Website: home-depot
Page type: billing-address
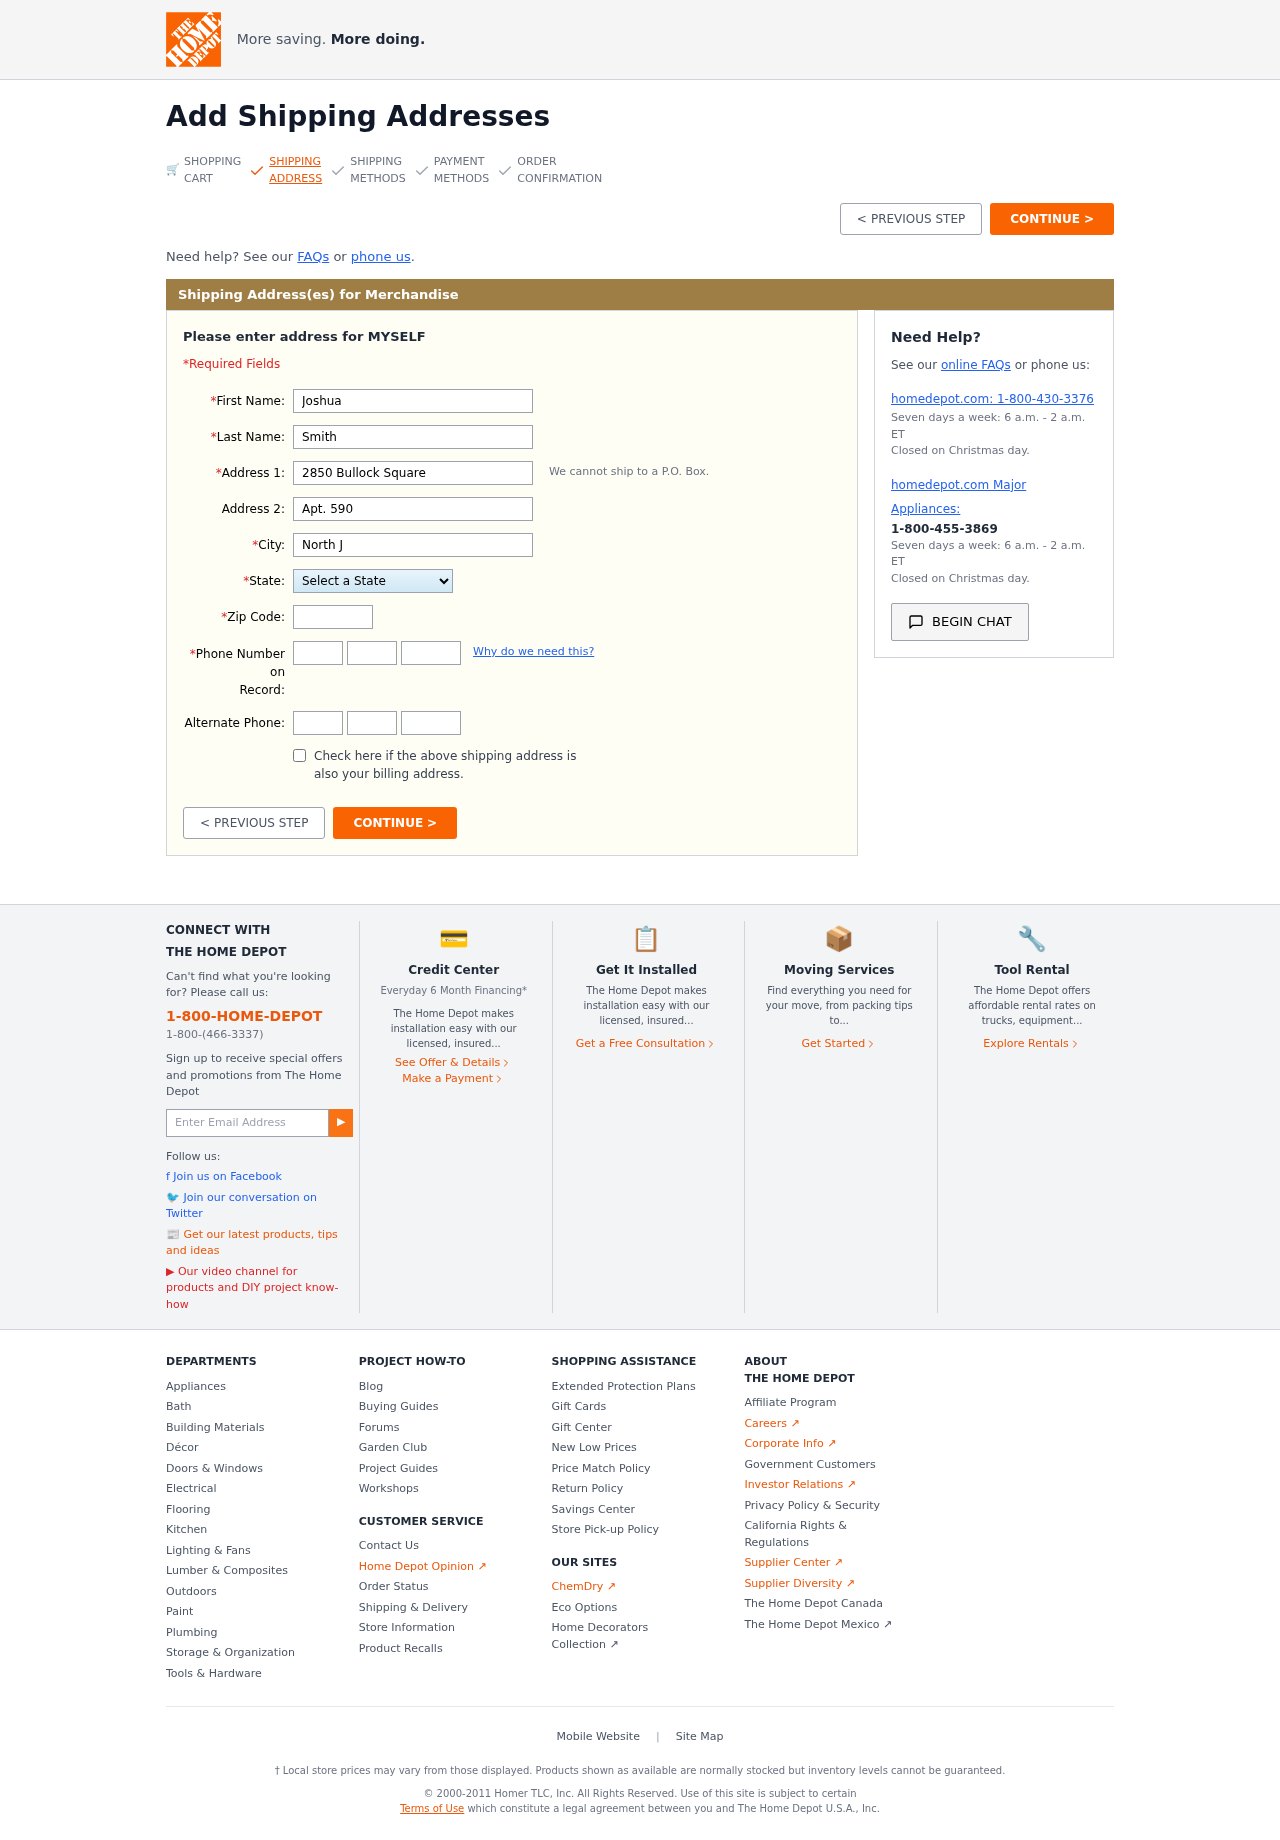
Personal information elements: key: PII_STATE
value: Alaska
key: PII_FIRSTNAME
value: Joshua
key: PII_LASTNAME
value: Smith
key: PII_STREET
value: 2850 Bullock Square
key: PII_STREET2
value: Apt. 590
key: PII_CITY
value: North Janettown
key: PII_POSTCODE
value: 54009
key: PII_PHONE_AREA
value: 597
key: PII_PHONE_PREFIX
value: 258
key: PII_PHONE_LINE
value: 8340